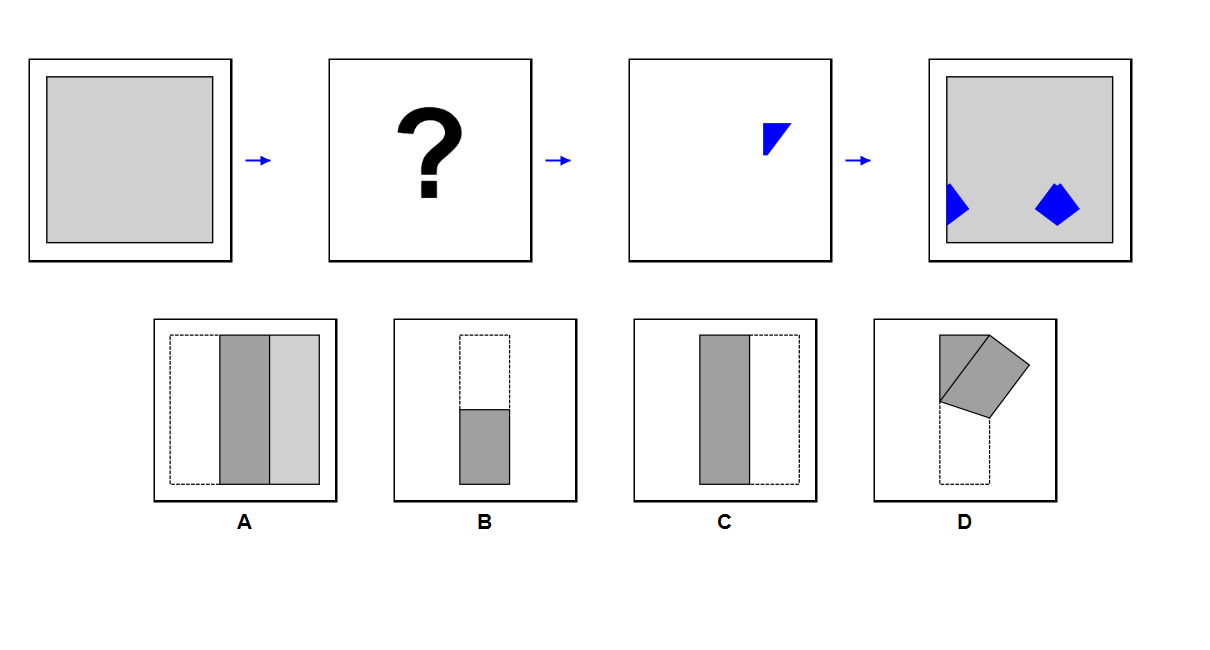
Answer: B